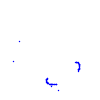
Particle: kaon